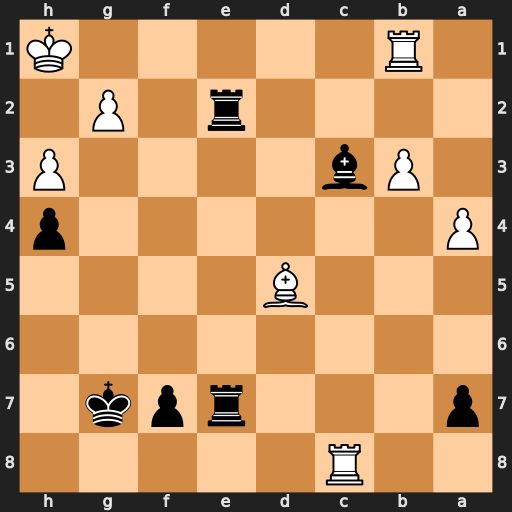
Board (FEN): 2R5/p3rpk1/8/3B4/P6p/1Pb4P/4r1P1/1R5K
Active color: b
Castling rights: -
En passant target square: -
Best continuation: Re1+ Rxe1 Rxe1+